Question: I have a csv file, and I want to extract the each column a as string so I can use it with 'getSymbols' function from 'quantmod' package.
The csv file looks like this:
'''
AEGR,Aegerion Pharmaceuticals Inc
AKS,AK Steel Holding Corp
ALXA,Alexza Pharmaceuticals Inc
CCL,Carnival Corporation
CECO,Career Education Corp
CDXS,Codexis Inc
'''
And I use this code to read the file:
'''
data<-read.csv(file='CAPM/allquotes.csv',header=F)
symbols=gettext(data[,1])
symbol.names=gettext(data[,2])
getSymbols(symbols)
'''
I get this error:
'''
Error in download.file(paste(yahoo.URL, "s=", Symbols.name, "&a=", from.m, : cannot open URL 'http://chart.yahoo.com/table.csv?s=ALXA&a=0&b=01&c=2007&d=5&e=16&f=2012&g=d&q=q&y=0&z=ALXA&x=.csv'
In addition: Warning message:
In download.file(paste(yahoo.URL, "s=", Symbols.name, "&a=", from.m, : cannot open: HTTP status was '404 Not Found'
'''
When I enter the symbols one by one it works fine. I've also noticed that when I go to the end of the last line, the margins seem to corrupt. In the image you can see that values of 'symbols', the end of the line is a few more spaces to the right than it should be (you can see that because of the color of the initial parenthesis).

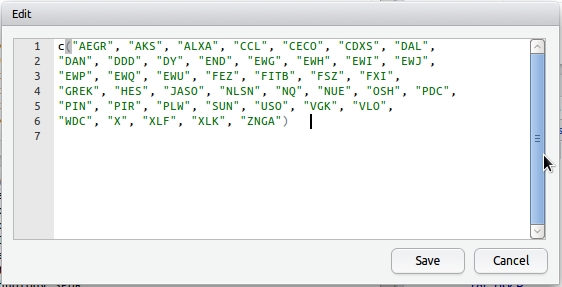
Answer: Your csv has hidden characters in it -- namely a left-to-right mark. Since you are using RStudio, you can remove it with 'gsub' using "" as the value for the 'pattern' argument. Alternatively, instead of removing the hidden character that you don't want, you could only keep the characters that you know you DO want. For example, if your symbols will only have letters and/or numbers you could use something like 'gsub("[^A-Za-z0-9]", "", data[, 1])'
'''
data <- read.csv(text="AEGR,Aegerion Pharmaceuticals Inc
AKS,AK Steel Holding Corp
ALXA,Alexza Pharmaceuticals Inc
CCL,Carnival Corporation
CECO,Career Education Corp
CDXS,Codexis Inc", header=FALSE)
#data[, 1] <- gsub("", "", data[, 1]) #this should work in RStudio
data[, 1] <- gsub("[^A-Za-z0-9]", "", data[, 1]) #but this should work anywhere
symbols=gettext(data[,1])
getSymbols(symbols, src='yahoo')
'''
After you 'read.csv', you can examine the 'data' object to see that something is amiss.
'''
s <- as.character(data[, 1])
str(s)
#chr [1:6] "AEGR" "AKS" "ALXA""| __truncated__ "CCL""| __truncated__ "CECO""| __truncated__ "CDXS""| __truncated__
str(s[3])
#chr "ALXA""| __truncated__
charToRaw(s[3])
#[1] 41 4c 58 41 e2 80 8e
# Compare what we have to what we think we have
charToRaw("ALXA")
#[1] 41 4c 58 41
'''